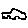
Label: car